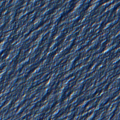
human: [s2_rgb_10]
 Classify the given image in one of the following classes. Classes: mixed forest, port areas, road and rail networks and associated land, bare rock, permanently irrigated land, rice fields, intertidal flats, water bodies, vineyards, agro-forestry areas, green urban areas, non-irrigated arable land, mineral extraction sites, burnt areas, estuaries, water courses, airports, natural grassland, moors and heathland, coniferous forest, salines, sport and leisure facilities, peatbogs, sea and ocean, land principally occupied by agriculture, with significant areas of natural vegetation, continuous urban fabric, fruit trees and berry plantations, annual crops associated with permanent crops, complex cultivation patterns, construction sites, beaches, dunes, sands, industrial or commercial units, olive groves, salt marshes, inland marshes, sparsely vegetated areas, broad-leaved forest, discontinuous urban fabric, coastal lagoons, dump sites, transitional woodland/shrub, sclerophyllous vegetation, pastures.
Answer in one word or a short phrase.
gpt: sea and ocean